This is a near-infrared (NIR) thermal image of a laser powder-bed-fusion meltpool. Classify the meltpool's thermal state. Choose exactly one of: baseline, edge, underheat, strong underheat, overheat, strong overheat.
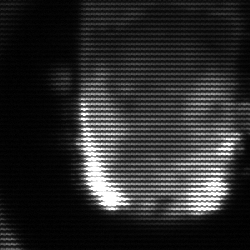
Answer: baseline